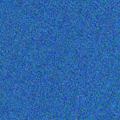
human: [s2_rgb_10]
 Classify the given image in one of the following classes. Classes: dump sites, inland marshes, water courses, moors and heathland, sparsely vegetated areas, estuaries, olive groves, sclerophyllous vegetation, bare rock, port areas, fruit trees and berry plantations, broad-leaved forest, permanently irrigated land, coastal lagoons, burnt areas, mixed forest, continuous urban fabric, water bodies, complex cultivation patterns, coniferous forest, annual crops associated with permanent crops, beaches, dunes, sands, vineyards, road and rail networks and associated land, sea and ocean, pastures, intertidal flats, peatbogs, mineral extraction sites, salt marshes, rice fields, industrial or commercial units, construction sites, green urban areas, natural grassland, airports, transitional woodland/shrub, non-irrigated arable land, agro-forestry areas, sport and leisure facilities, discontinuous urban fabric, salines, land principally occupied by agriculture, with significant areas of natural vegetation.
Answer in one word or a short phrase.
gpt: sea and ocean